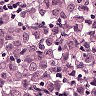
Metastatic tissue present: yes